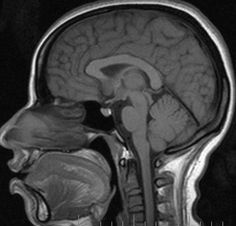
Label: notumor